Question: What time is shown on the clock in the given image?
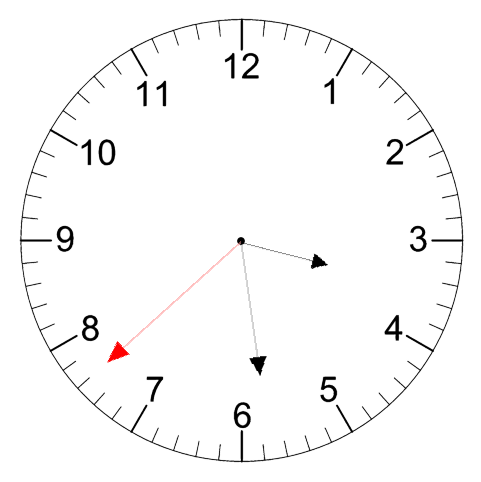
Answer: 03:28:38